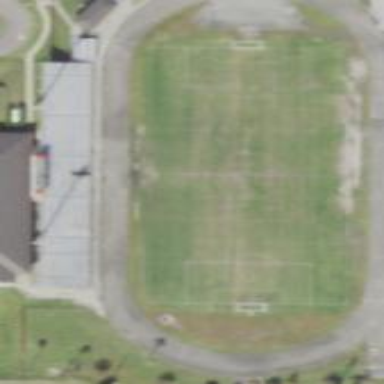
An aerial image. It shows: Pitch designated for soccer and American football.